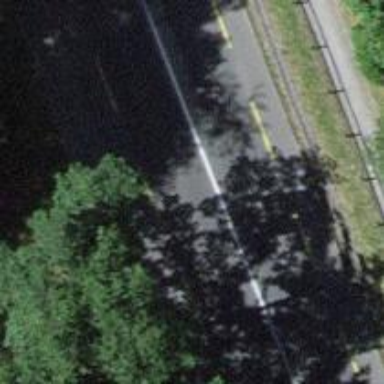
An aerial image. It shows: Secondary road with dedicated lane for cyclists.